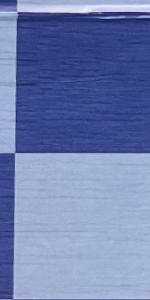
Label: Empty